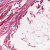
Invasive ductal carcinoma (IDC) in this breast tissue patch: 0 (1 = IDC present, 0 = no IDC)